Question: I have attached my sample project with github and provided the link belowI have a table view and in that tableview the cell consists of a UICollectionView. This means that every cell can scroll horizontally upto a certain limit,lets say 5.Both the tableView cell and collectionview cell have custom cell classesThe tableview cell has also a UIPageControl which will change when we will scroll the UICollectionViewCells horizontally
I managed to do this part of work but suppose I have scrolled the 2nd tableview cell's collectionview to 3rd Position and this repeats somewhat around on 9th tableview cell. The 9th tableview cell also has the same data. But I havent set anything yet on 9th. So this means the problem is of reusability and data in getting incorrect while scrolling.
My Code so far is
'''
//ViewController.h
#import <UIKit/UIKit.h>
@interface ViewController : UIViewController<UITableViewDataSource,UITableViewDelegate,UICollectionViewDataSource,UICollectionViewDelegate,UICollectionViewDelegateFlowLayout>
@property (weak, nonatomic) IBOutlet UITableView *tableView;
@end
'''
Implementation Class
'''
//ViewController.m
#import "ViewController.h"
#import "MyCollectionViewCell.h"
#import "MyTableViewCell.h"
@interface ViewController ()
{
MyTableViewCell* tableViewCell;
}
@end
@implementation ViewController
- (void)viewDidLoad {
[super viewDidLoad];
}
#pragma mark TableView Delegates
-(NSInteger)tableView:(UITableView *)tableView numberOfRowsInSection: (NSInteger)section{
return 10;
}
-(UITableViewCell*)tableView:(UITableView *)tableView cellForRowAtIndexPath:(NSIndexPath *)indexPath{
tableViewCell=(MyTableViewCell*)[tableView dequeueReusableCellWithIdentifier:@"MyTableViewCell"];
if(tableViewCell==nil)
{
tableViewCell=[[MyTableViewCell alloc]initWithStyle:UITableViewCellStyleDefault reuseIdentifier:@"MyTableViewCell"];
}
UICollectionViewFlowLayout *flowLayout =
[[UICollectionViewFlowLayout alloc] init];
[flowLayout setScrollDirection:UICollectionViewScrollDirectionHorizontal];
[flowLayout setMinimumInteritemSpacing:0.0f];
[flowLayout setMinimumLineSpacing:0.0f];
[tableViewCell.collectionView setPagingEnabled:YES];
[tableViewCell.collectionView setCollectionViewLayout:flowLayout];
[tableViewCell.collectionView setBackgroundColor:[UIColor whiteColor]];
tableViewCell.pageControl.tag=indexPath.row;
tableViewCell.collectionView.tag=indexPath.row;
NSLog(@"Index path row %ld",indexPath.row);
[tableViewCell setSelectionStyle:UITableViewCellSelectionStyleNone];
tableViewCell.path=indexPath;
return tableViewCell;
}
#pragma mark CollectionView Delegates
-(NSInteger)collectionView:(UICollectionView *)collectionView numberOfItemsInSection:(NSInteger)section{
return 5;
}
-(UICollectionViewCell *)collectionView:(UICollectionView *)collectionView cellForItemAtIndexPath:(NSIndexPath *)indexPath{
MyCollectionViewCell* cell=(MyCollectionViewCell*)[collectionView dequeueReusableCellWithReuseIdentifier:@"MyCollectionViewCell" forIndexPath:indexPath];
if(cell==nil)
{
cell=[[MyCollectionViewCell alloc]initWithFrame:CGRectMake(0, 0, collectionView.frame.size.width, collectionView.frame.size.height)];
}
[cell.myLabel setText:[NSString stringWithFormat:@"%ld",(long)indexPath.row]];
return cell;
}
-(CGSize)collectionView:(UICollectionView *)collectionView layout:(UICollectionViewLayout *)collectionViewLayout sizeForItemAtIndexPath:(NSIndexPath *)indexPath {
return collectionView.frame.size;
}
-(UIEdgeInsets)collectionView:(UICollectionView *)collectionView layout: (UICollectionViewLayout *)collectionViewLayout insetForSectionAtIndex:(NSInteger)section{
return UIEdgeInsetsMake(0, 0, 0, 0);
}
- (void)scrollViewDidEndDecelerating:(UIScrollView *)scrollView{
if ([scrollView isKindOfClass:[UICollectionView class]])
{
UICollectionView *mainCollection = (UICollectionView *) scrollView;
NSIndexPath *myIP = [NSIndexPath indexPathForRow:mainCollection.tag inSection:0];
MyTableViewCell *cell = (MyTableViewCell *)[self.tableView cellForRowAtIndexPath:myIP];
CGRect visibleRect = (CGRect){.origin = mainCollection.contentOffset, .size = mainCollection.bounds.size};
CGPoint visiblePoint = CGPointMake(CGRectGetMidX(visibleRect), CGRectGetMidY(visibleRect));
NSIndexPath *visibleIndexPath = [mainCollection indexPathForItemAtPoint:visiblePoint];
NSLog(@"visibleIndexPath %ld",(long)visibleIndexPath.row);
[cell.pageControl setCurrentPage:visibleIndexPath.row];
}
}
@end
'''
Cells classes
'''
//MyTableViewCell.h
#import <UIKit/UIKit.h>
@interface MyTableViewCell : UITableViewCell
@property (weak, nonatomic) IBOutlet UICollectionView *collectionView;
@property (weak, nonatomic) IBOutlet UIPageControl *pageControl;
@property (strong, nonatomic) NSIndexPath * path;
@end
'''
MyCollectionViewCell.h
'''
//MyCollectionViewCell.h
#import <UIKit/UIKit.h>
@interface MyCollectionViewCell : UICollectionViewCell
@property (weak, nonatomic) IBOutlet UILabel *myLabel;
@end
'''
View is Something like

My concern is that whenever I make any change lets say on cell 1 on table viewcell and scroll the collection in it to lets say 2nd index, then this is re repeated whenever i scroll the complete table
I have kept number of cells of table to 10 to see the repeated impact.
The Github link of my sample project is <URL>
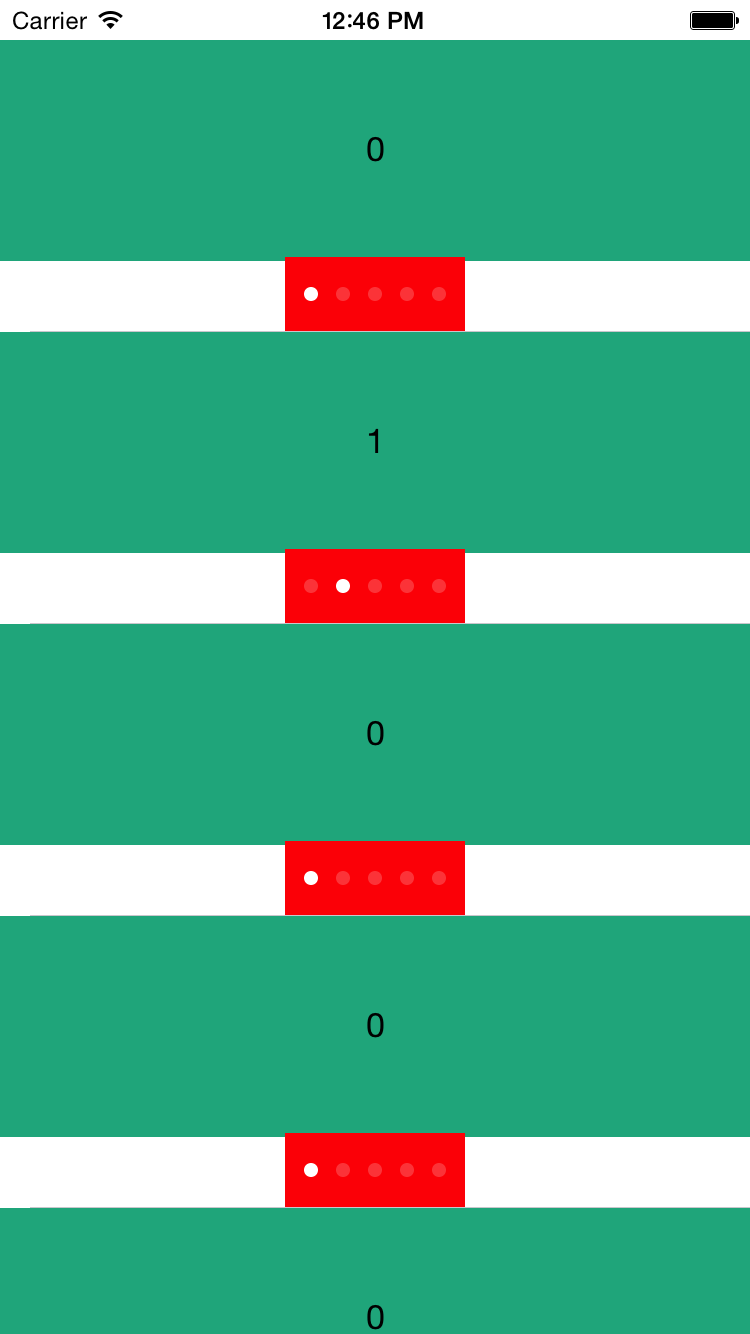
Answer: First of all:
'''
[collectionView dequeueReusableCellWithReuseIdentifier:@"MyCollectionViewCell" forIndexPath:indexPath]
'''
always returns a view, so you don't need that:
'''
if(cell==nil)
{
cell=[[MyCollectionViewCell alloc]initWithFrame:CGRectMake(0, 0, collectionView.frame.size.width, collectionView.frame.size.height)];
}
'''
since it's not gonna happen.
And the real reason for you is that you have only one cell for all UITableView...
Where the idea of keeping tableCell as property comes from ?
'''
MyTableViewCell* tableViewCell;
'''
You need to create a cell instance for each indexPath separately, right now you have one instance which is displayed several times, that's why changing collection view page on one of them is affecting other rows - since it's the same object (view).
After you remove that problem, you need to remember that elements will be reused - which means your first row instance, you be reused again on 5th row, after it dissapears from the screen, so after you dequeue the elements, you need to set all variables to this row.
You cannot keep your variables inside this row, because it will be reused, so even though you have 100 rows, you will around 5-6 instances (depends on row height) that will be reused across whole table.
You need to keep important variables, necessary to render every row, outside of the views and configure views based on those.
In your case you should keep page index of pageControl for every row - use NSDictionary for that and keep a NSNumber for every indexPath in your UITableView.
Whenever page is changing, update the value in this NSDictionary (defaults to zero).
When you create a cell with collection view, set proper value to pageControl based on what you have in NSDictionary for this indexPath